Aerial crown-view tile of a tropical tree (Barro Colorado Island, Panama), acquired 20241014:
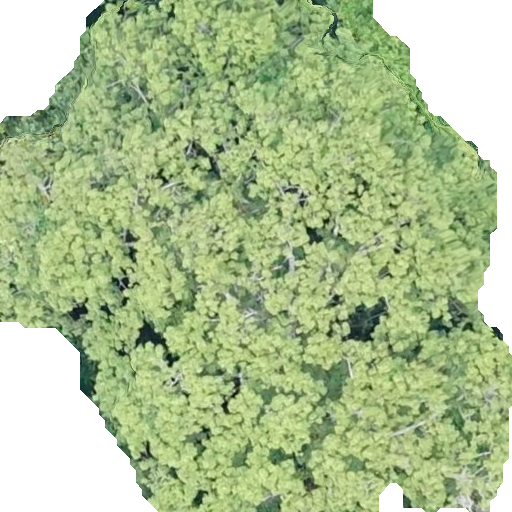
Species: Ceiba pentandra
GBIF accepted scientific name: Ceiba pentandra
Crown area: 346.325 m²